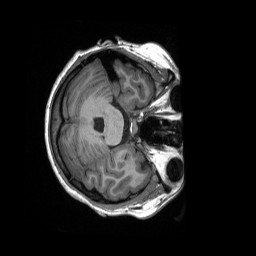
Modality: T1w
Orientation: axial
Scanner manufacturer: siemens
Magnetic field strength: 3 T
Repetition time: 2.3 s
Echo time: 0.00232 s